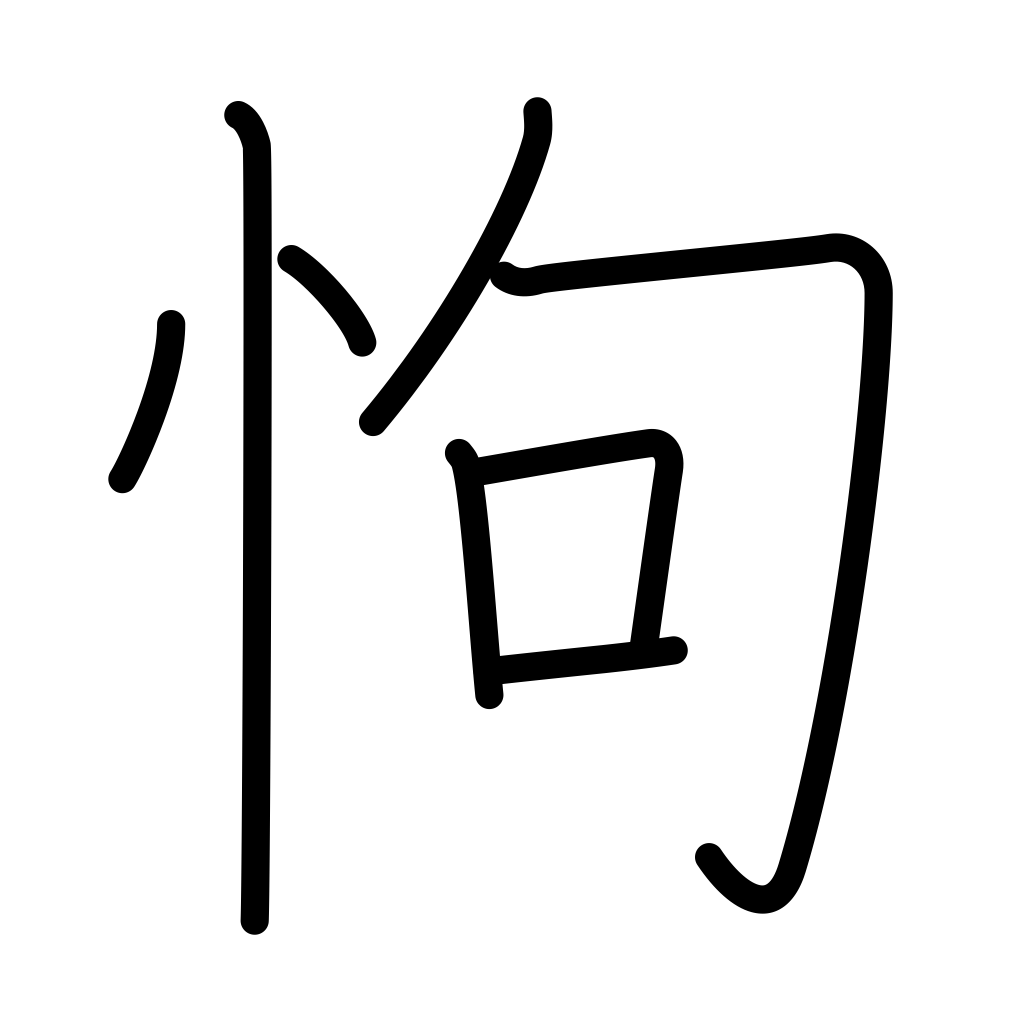
Meaning: foolish, fear